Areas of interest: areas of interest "Happy Valley Scenic Area"
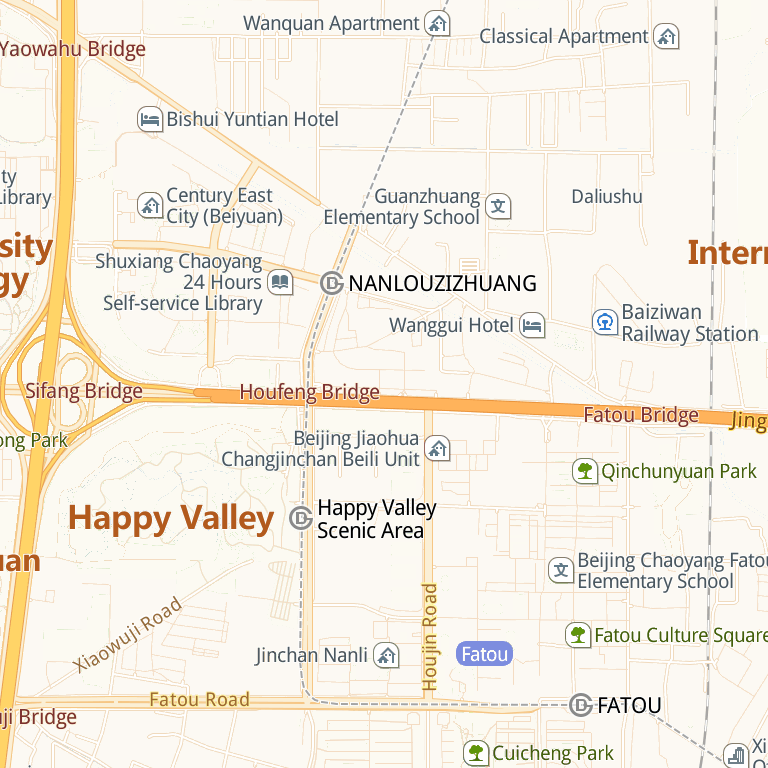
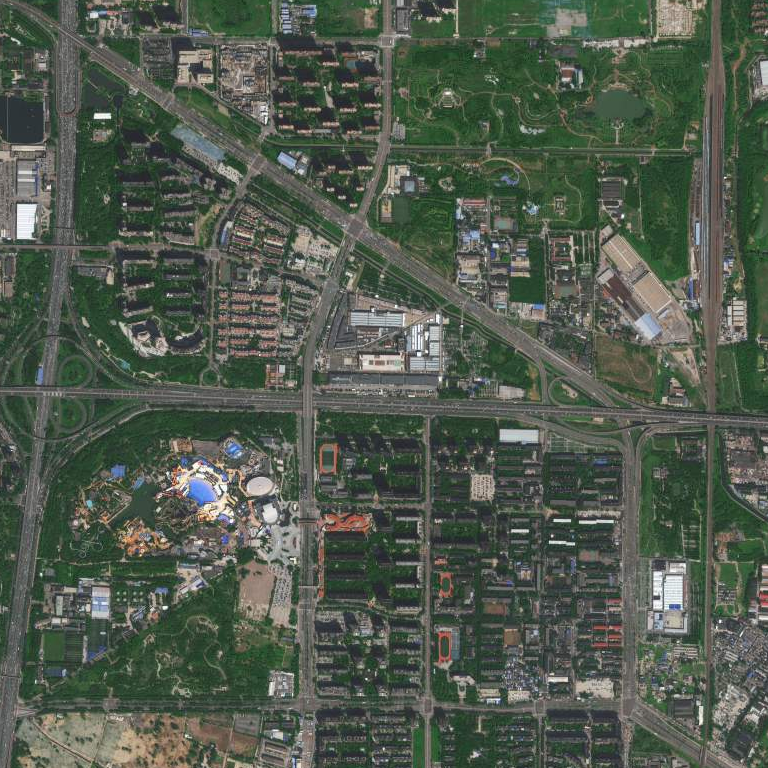